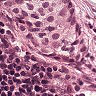
Metastatic tissue present: yes